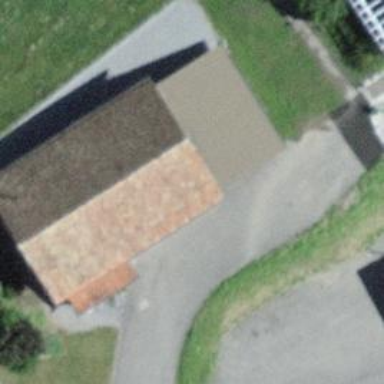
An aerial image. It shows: Garage.